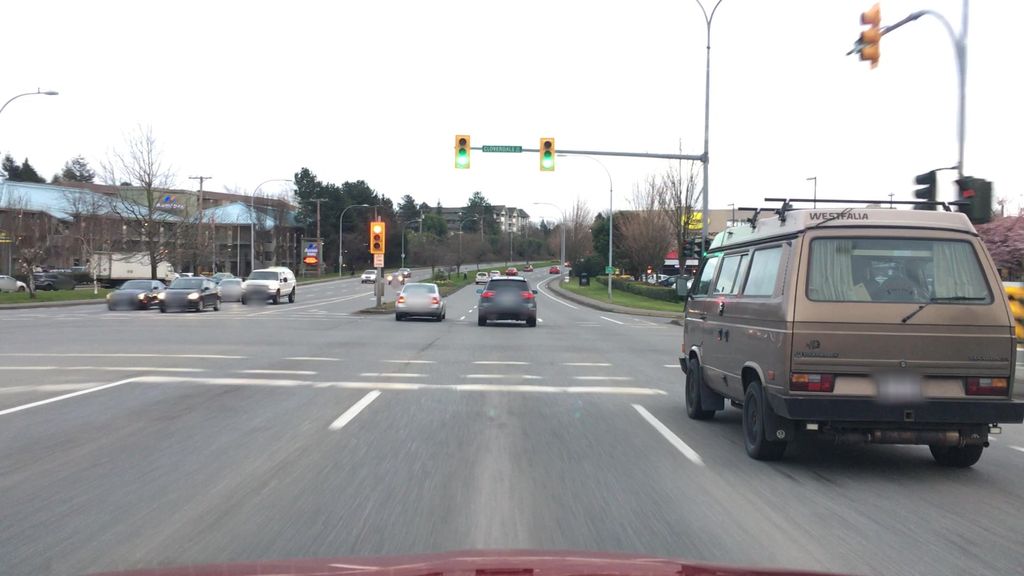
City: victoria